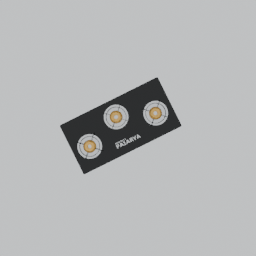
Label: appliances